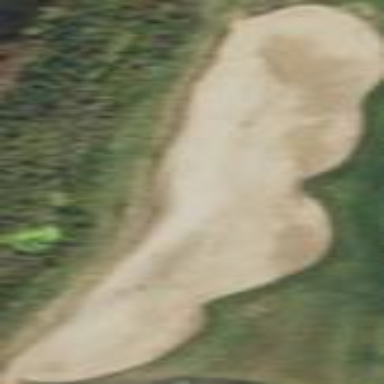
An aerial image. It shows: Golf bunker filled with natural sand.